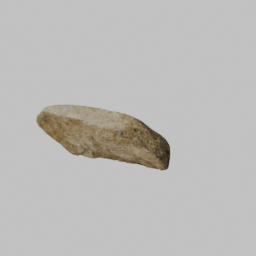
Label: nature